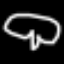
Label: mushroom